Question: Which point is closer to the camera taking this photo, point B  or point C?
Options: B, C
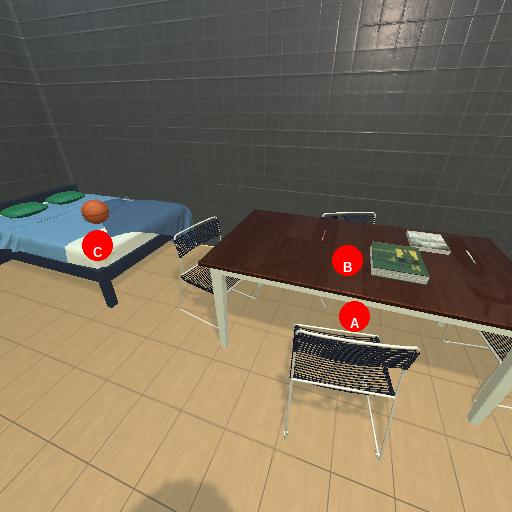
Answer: B